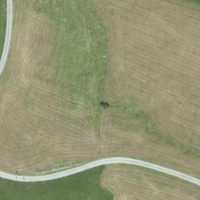
EUNIS habitat code: 26
Species observed at this site:
Fabriciana niobe
Campanula glomerata